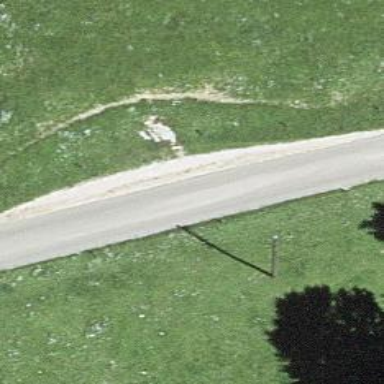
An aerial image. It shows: Unclassified road with asphalt surface.